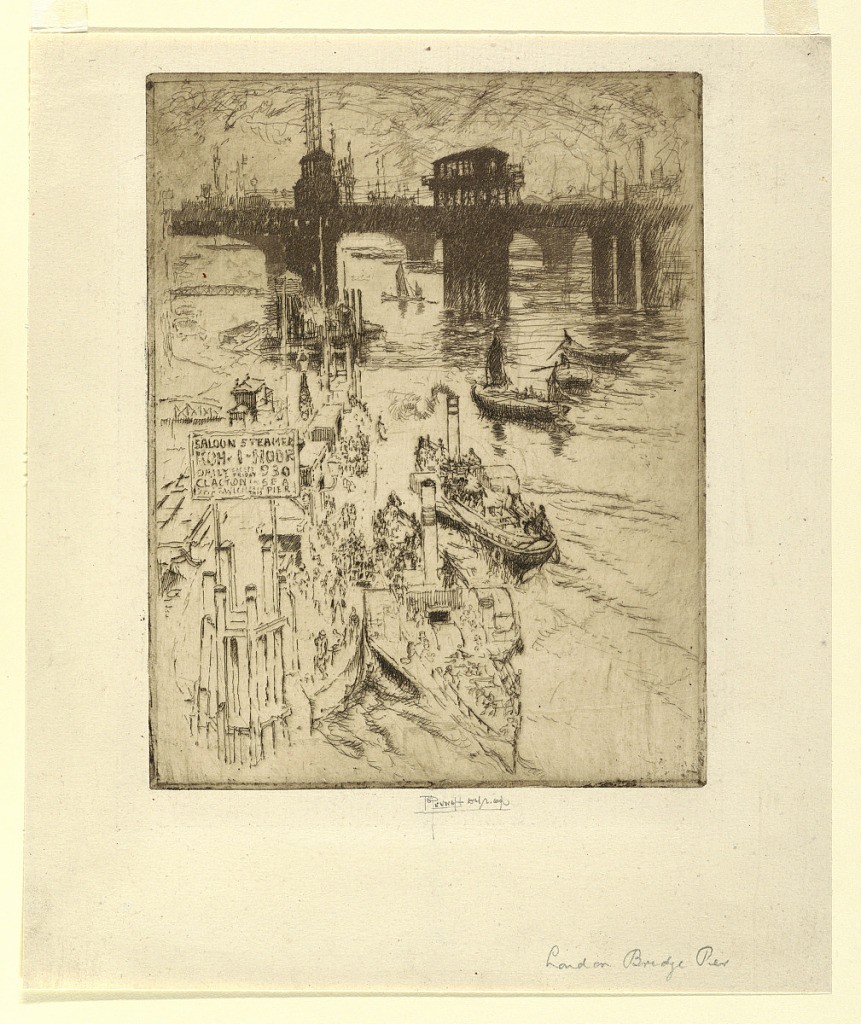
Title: Blackfriars Bridge, Penny Steamboats
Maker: Joseph Pennell, American, active England, 1857–1926
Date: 1896
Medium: Etching in black ink on paper
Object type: Print
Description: Small river excursion boats are near wharfs, left foreground. In the distance, two bridges, the one in foreground with buildings on it.